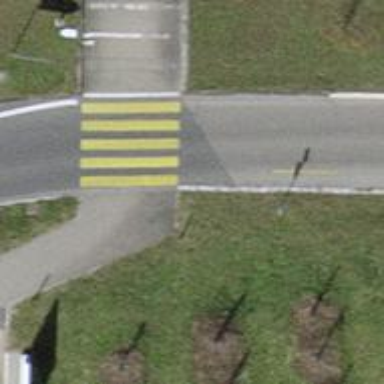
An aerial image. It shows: Marked zebra crossing on the road.